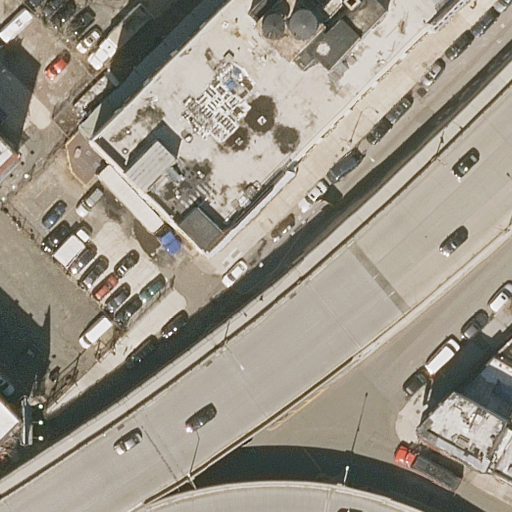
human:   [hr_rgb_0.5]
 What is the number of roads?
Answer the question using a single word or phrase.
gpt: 9

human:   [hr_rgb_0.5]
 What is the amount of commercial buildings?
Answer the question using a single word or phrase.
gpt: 0

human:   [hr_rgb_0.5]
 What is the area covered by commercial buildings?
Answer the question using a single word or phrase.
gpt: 0m2

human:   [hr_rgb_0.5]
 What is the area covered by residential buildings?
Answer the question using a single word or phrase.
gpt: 2063m2

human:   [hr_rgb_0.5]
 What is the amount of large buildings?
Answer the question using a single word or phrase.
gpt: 1

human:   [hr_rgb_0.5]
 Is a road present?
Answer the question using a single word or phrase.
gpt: yes

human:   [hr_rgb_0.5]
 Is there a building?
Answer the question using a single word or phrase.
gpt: yes

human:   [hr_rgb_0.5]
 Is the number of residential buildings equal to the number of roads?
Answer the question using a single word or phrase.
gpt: no

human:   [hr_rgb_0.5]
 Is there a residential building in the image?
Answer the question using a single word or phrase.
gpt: yes

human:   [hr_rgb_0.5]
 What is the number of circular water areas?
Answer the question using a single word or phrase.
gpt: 0

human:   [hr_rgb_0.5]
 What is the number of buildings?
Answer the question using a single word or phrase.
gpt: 7

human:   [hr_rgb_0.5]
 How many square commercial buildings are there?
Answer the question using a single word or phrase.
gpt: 0

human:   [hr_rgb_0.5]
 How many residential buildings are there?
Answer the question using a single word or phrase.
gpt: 7

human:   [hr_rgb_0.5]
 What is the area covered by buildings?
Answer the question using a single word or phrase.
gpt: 2063m2

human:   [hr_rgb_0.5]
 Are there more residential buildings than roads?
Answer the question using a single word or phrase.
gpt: no

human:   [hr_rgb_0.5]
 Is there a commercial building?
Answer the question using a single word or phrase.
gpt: no

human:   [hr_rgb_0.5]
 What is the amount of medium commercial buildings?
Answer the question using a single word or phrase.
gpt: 0

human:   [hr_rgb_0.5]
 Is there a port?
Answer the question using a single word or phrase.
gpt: no

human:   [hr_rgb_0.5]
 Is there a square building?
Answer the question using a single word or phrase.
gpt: no

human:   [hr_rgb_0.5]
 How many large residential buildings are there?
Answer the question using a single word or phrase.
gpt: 1

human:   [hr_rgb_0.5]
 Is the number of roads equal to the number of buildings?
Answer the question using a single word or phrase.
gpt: no

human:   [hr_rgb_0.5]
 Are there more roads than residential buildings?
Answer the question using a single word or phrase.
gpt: yes

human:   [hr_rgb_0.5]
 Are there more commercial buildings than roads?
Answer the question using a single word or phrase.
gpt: no

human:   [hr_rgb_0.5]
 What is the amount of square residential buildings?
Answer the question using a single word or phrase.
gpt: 0

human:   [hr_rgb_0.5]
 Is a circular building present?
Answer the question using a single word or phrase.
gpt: no

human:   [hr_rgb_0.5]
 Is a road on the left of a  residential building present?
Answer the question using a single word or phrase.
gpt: yes

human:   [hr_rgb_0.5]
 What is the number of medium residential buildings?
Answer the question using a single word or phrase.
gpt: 1

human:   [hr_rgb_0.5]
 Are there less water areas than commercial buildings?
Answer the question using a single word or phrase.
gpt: no

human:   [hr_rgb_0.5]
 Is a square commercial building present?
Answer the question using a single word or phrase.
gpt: no

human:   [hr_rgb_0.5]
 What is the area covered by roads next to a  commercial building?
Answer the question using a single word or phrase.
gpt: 0m2

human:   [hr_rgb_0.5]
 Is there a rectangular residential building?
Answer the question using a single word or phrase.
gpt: yes

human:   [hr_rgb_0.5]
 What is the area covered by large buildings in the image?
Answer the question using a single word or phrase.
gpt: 1761m2

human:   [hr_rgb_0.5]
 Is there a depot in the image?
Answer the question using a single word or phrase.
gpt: no

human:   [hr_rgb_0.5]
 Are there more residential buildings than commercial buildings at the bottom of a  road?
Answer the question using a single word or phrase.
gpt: yes

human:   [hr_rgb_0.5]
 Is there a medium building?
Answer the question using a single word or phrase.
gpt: yes

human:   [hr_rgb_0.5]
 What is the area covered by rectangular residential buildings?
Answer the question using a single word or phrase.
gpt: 2063m2

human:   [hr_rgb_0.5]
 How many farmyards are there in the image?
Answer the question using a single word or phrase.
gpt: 0

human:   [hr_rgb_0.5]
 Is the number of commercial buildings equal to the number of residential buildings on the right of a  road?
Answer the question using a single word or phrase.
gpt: no

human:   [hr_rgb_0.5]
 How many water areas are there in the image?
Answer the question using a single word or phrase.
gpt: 0

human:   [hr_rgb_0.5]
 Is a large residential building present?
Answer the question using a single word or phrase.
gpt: yes

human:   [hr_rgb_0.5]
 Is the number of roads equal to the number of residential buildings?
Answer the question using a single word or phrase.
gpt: no

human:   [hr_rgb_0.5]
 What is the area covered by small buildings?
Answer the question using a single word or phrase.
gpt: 138m2

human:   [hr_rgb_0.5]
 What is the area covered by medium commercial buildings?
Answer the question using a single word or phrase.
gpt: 0m2

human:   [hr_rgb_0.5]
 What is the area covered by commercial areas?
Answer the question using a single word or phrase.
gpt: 0m2

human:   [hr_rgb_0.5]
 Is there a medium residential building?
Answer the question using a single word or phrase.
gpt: yes

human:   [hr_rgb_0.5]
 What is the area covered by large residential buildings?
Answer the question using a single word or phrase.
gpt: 1761m2

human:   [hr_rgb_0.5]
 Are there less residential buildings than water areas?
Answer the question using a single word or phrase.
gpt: no

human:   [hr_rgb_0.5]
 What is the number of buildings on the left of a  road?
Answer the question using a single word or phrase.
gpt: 2

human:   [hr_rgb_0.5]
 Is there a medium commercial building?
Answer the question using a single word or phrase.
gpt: no

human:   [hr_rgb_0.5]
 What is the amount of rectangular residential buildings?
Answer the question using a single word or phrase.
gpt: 7

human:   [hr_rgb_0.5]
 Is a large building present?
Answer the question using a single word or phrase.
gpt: yes

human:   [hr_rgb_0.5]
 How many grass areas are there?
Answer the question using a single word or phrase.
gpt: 0

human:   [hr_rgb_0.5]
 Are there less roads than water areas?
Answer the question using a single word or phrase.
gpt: no

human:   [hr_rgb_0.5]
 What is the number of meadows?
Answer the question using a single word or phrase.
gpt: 0

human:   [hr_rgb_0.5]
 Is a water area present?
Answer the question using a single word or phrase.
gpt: no

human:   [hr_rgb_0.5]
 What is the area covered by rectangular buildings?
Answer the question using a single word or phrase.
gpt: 2063m2

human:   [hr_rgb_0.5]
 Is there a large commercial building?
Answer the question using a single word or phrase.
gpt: no

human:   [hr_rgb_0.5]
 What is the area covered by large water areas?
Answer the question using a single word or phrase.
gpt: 0m2

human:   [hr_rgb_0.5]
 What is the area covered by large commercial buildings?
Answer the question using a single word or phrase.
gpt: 0m2

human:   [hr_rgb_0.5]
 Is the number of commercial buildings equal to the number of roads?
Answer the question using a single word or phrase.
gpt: no

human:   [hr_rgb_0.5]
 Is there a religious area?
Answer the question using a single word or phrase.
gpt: no

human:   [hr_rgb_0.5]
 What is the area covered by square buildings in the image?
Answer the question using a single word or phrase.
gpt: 0m2

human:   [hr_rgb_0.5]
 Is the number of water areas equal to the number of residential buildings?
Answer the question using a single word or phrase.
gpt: no

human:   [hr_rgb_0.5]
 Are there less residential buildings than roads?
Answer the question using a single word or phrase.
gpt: yes